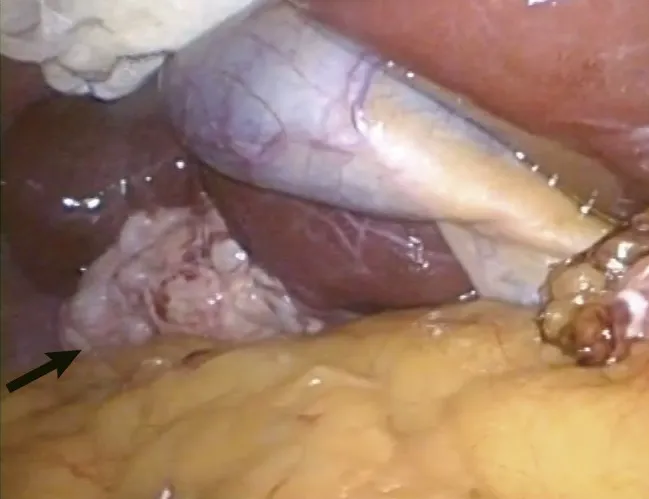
The grey-white and typical multicystic appearance of the lesion was shown during laparoscopic operation (arrow).
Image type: medical_photograph (other_medical_photograph)